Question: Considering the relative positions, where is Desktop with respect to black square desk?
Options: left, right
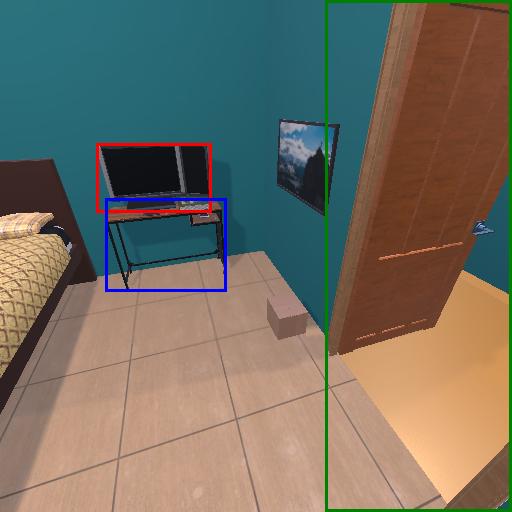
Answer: left